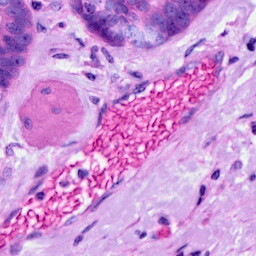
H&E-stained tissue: Ovarian